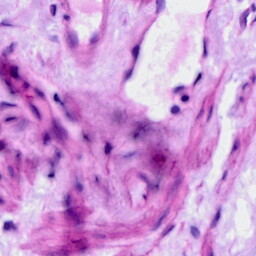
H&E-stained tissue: Ovarian